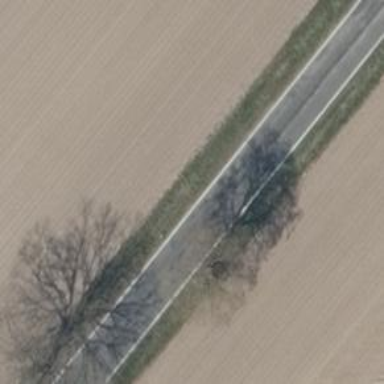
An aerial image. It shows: Secondary road.